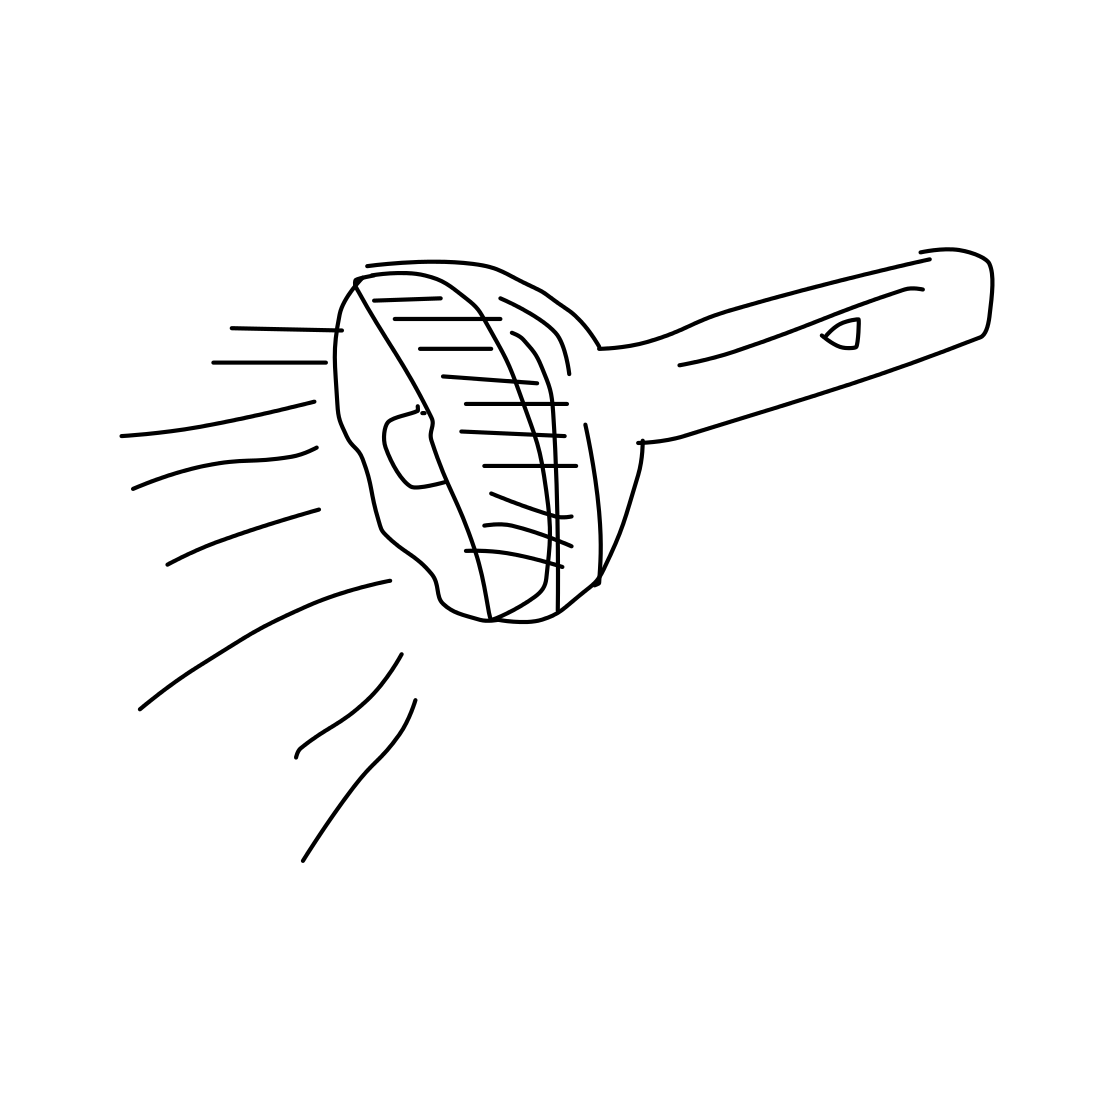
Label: flashlight